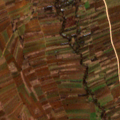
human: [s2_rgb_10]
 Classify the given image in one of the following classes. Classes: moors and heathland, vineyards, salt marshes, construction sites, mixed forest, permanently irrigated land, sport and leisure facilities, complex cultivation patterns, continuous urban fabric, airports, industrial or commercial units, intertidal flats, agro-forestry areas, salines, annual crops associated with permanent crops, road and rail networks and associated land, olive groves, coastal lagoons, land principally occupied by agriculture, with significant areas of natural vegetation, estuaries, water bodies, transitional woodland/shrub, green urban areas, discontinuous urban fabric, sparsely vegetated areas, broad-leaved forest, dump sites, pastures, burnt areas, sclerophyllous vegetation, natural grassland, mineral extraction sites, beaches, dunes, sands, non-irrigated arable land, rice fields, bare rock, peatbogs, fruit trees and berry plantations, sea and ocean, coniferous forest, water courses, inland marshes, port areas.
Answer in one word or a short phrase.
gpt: fruit trees and berry plantations, complex cultivation patterns, land principally occupied by agriculture, with significant areas of natural vegetation